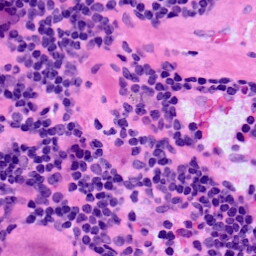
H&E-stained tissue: LymphNode